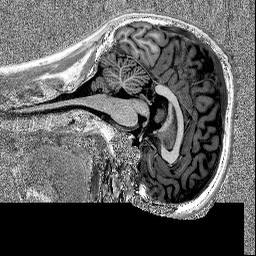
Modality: MP2RAGE
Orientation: sagittal
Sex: male